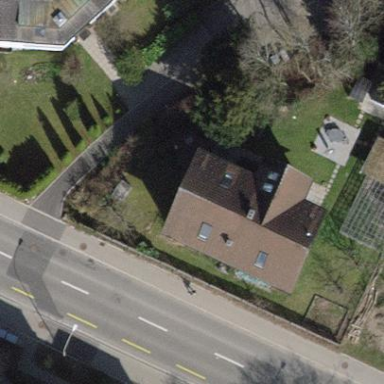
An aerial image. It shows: Terrace building.